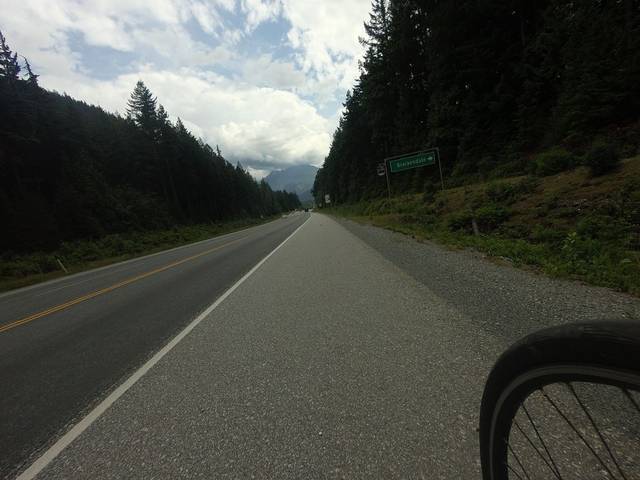
Region: Canada
Coordinates: 49.77, -123.139